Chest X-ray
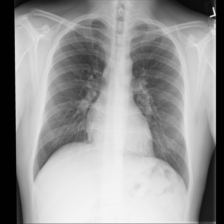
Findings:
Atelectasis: negative
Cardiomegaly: negative
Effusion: negative
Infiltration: negative
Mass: negative
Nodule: negative
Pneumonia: negative
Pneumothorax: negative
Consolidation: negative
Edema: negative
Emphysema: negative
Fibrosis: negative
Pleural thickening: negative
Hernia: negative